Question: I have a list of group and in each group I have a list of members. In 'jsp' each group is shown in a row of table and each row contains a 'dropdown' of members. Please see the image below -

What I am trying to do is - if I select a member from the 'dropdown' then it's 'onchange' trigger a javascript function and the user Id is shown in an alert.(for test purpose I'm now using alert, later I use the userId/member ID for other task).
In the first 'dropdown' there are some members - razib, syeful, proshanto. If I select a member from the first 'dropdwon' then the member id is shown properly in the alert. But if I select any member from the other 'dropdwon' (displaying the member name bulbul and rony) then the 'javascript' function is not triggered. Can any one help me what are the problems with the code -
The jsp snippet -
'''
<select id="userSelect" name="user">
<c:forEach items="${group.users}" var="user" varStatus="status">
<option id="aUser" value="${user.id}"> <c:out value="${user.name}"/> </option>
</c:forEach>
</select>
'''
And the 'javascript' snippet is -
'''
$(document).ready(function() {
$('#userSelect').change(function(event) {
var userId = $("select#userSelect").val();
alert("User ID :"+userId);
});//change()
}); //document.ready()
'''
Thanks in advance
The answer given by <URL> works for a single single id of '<select>'. But I have multiple '<select>' with the id "userSeelct" because this is in a forEach loop. If I use class instead of ID then it is also not working.Please see How the '<select>' actually in my code-
'''
<c:forEach id="groupId" var="group" items="${groupListForm.groups}" varStatus="status">
<select id="userSelect" name="user">
<c:forEach items="${group.users}" var="user" varStatus="status">
<option id="aUser" value="${user.id}"> <c:out value="${user.name}"/</option>
</c:forEach>
</select>
</c:forEach>
'''
The earlier given answer is OK for a single '<select>'. But I think the problem is the '<select>' is also in a for each loop and there are multiple '<select>' with the same id/class. In this case how can I solve the problem? Thanks again.
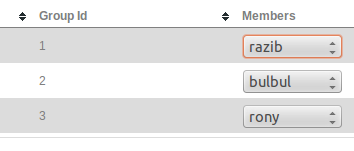
Answer: You can simply do it as,
'''
$(document).ready(function() {
$('#userSelect').on('change', function() {
alert( this.value ); // or $(this).val()
});
});
'''